五年级 · 度量几何学
一块长主形铁皮(如图), 从四个角各切掉一个边长为 $2 \mathrm{dm}$ 的正方形,然后做成盒子. 这个盒子用了多少铁皮? 它的容积是多少?

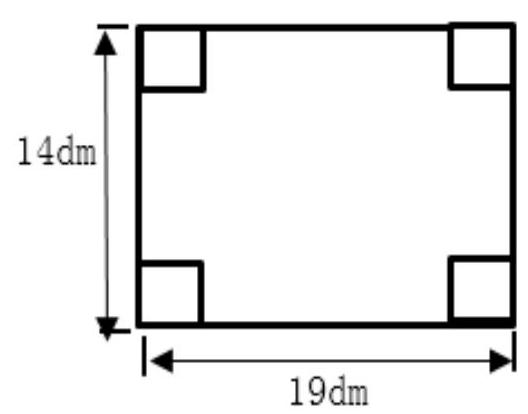
答案: 解$250 \mathrm{dm}^{2} 300 \mathrm{dm}^{3}$

【详解】 $14 \times 19-2 \times 2 \times 4=250\left(\mathrm{dm}^{2}\right)$

$(14-2 \times 2) \times(19-2 \times 2) \times 2=300\left(\mathrm{dm}^{3}\right)$